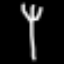
Label: fork